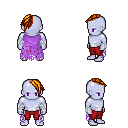
a pixel art fantasy rpg character, male body template, dark elf, purple skin, maroon tattered cape, red pants, dark blonde long mohawk hairstyle, white cloth bandages, four views (front, back, left, right), 2x2 character sprite sheet, small pixel art, hard edges, no anti-aliasing